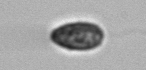
Label: Pseudochattonella_farcimen